Question: How can i put and have this effect (the color of ending effects) that used in Android 5?
Which code should I use, and what's this name?

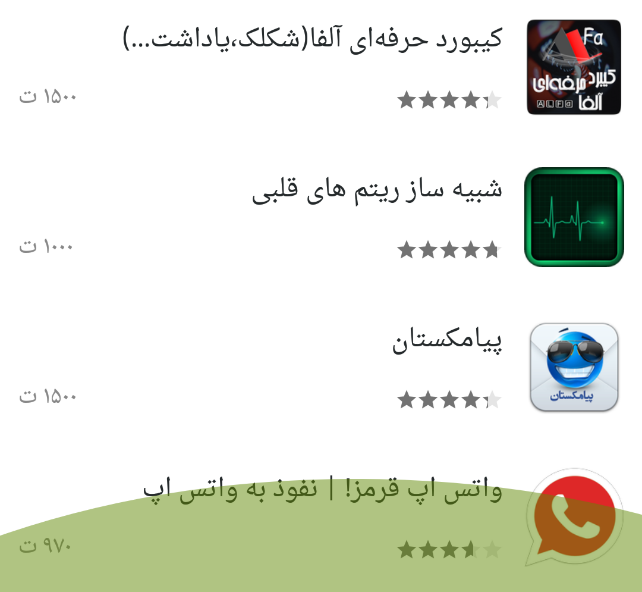
Answer: It's called the 'colorEdgeEffect'.
'''
<style name="AppTheme" parent="android:Theme.Material.Light">
<item name="android:colorEdgeEffect">#7b0</item>
</style>
'''